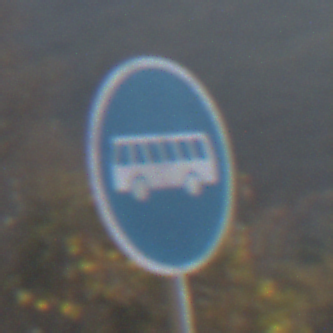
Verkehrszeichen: Busssonderstreifen
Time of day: SunriseSunset
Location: Outdoor (Nature)
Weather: Clear
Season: NotSpecified
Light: Natural